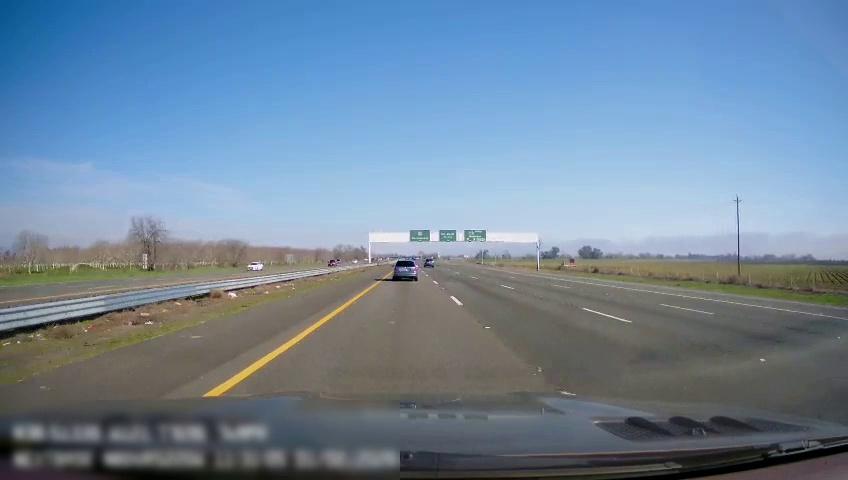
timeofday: Day
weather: Sunny
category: Drivable Space
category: Drivable Space
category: Vehicles | SUV
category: Vehicles | SUV
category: Vehicles | SUV
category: Lanes | Current Lane
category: Lanes | Current Lane
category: Lanes | Alternate Lane
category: Lanes | Alternate Lane
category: Lanes | Alternate Lane
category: Lanes | Alternate Lane
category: Lanes | Opposite Lane
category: Lanes | Opposite Lane
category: Traffic | Signs
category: Traffic | Signs
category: Traffic | Signs